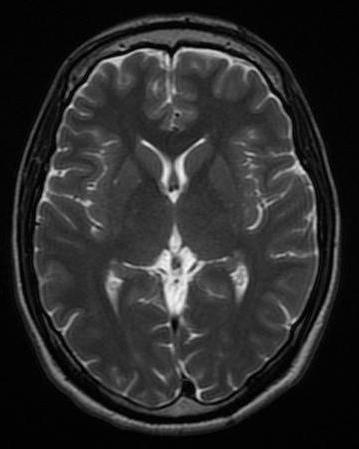
Label: notumor